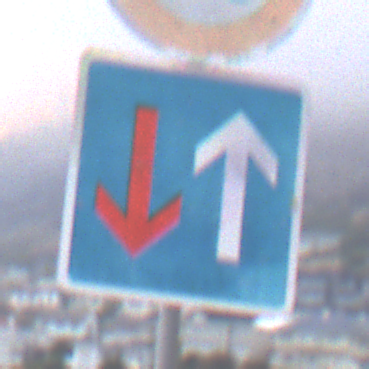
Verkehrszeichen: VorrangVorGegenverkehr
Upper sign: Geschwindigkeit50
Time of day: SunriseSunset
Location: Outdoor (Beach)
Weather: Overcast
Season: NotSpecified
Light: Natural